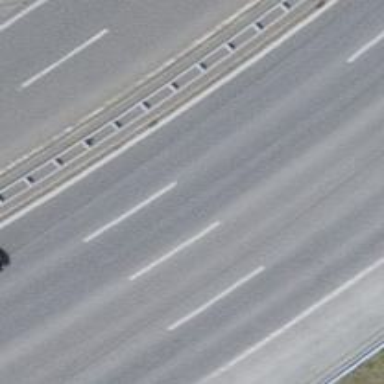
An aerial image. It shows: Motorway bridge with asphalt surface.